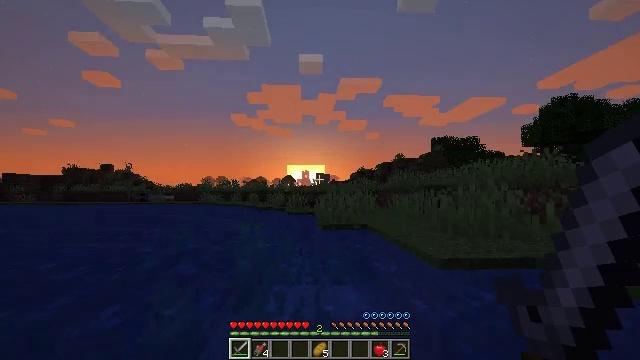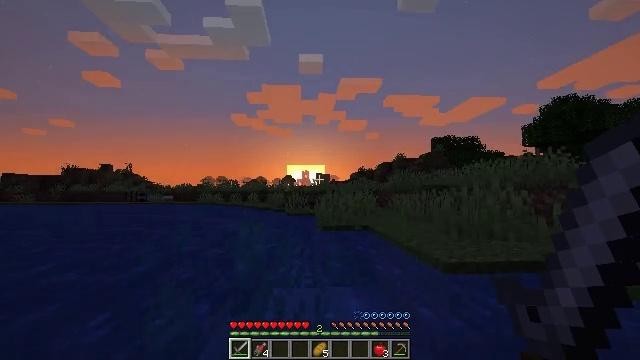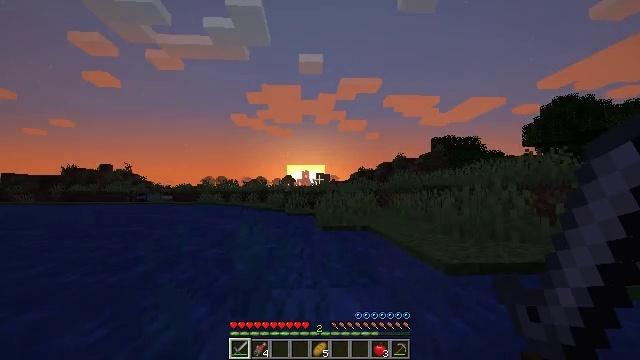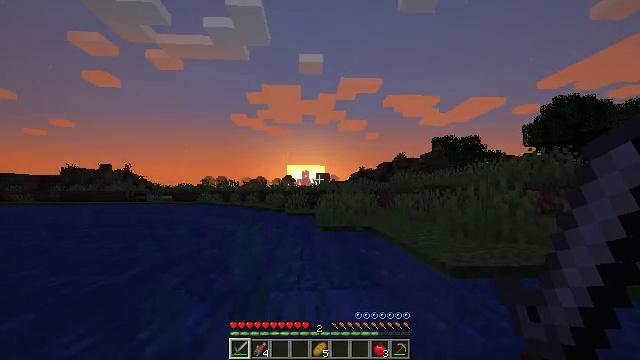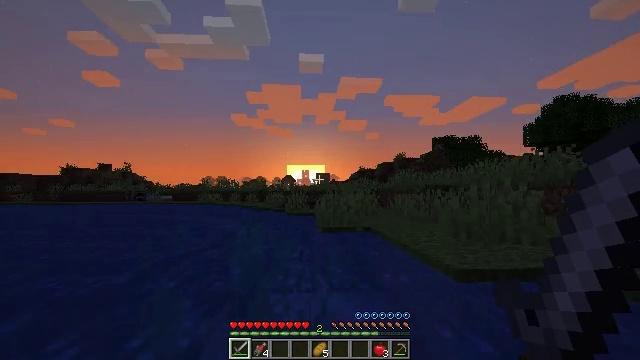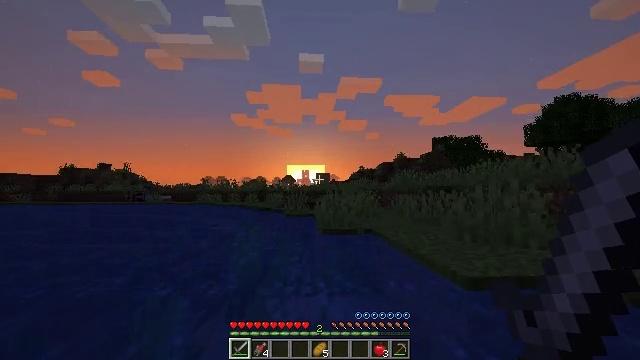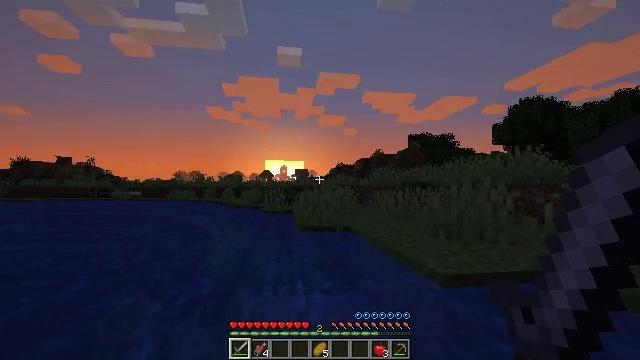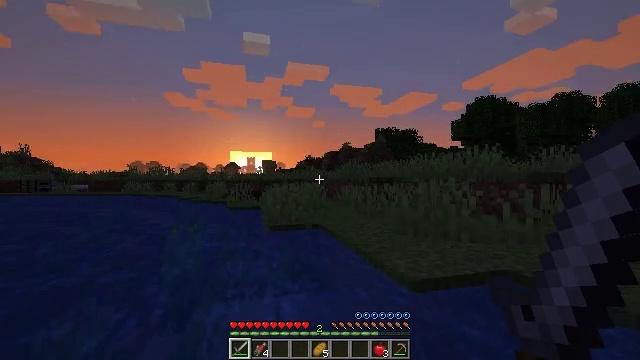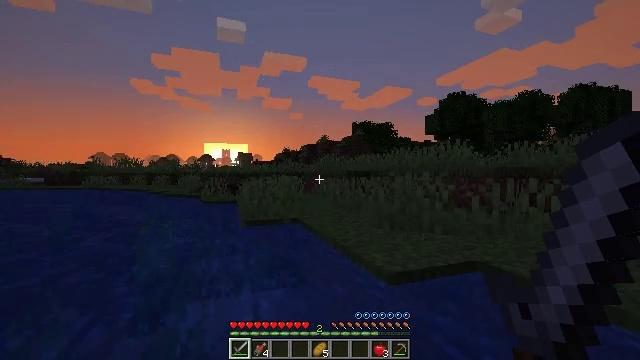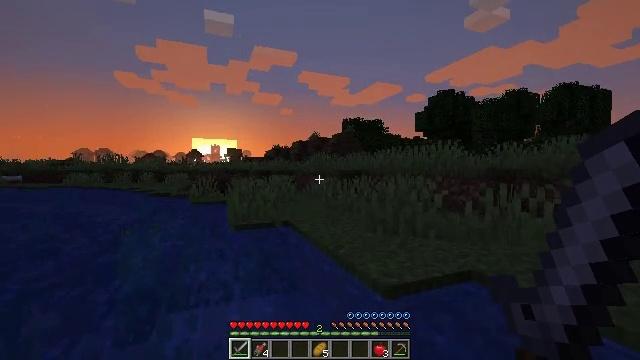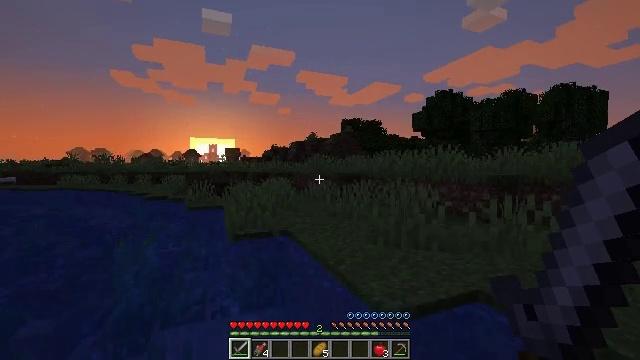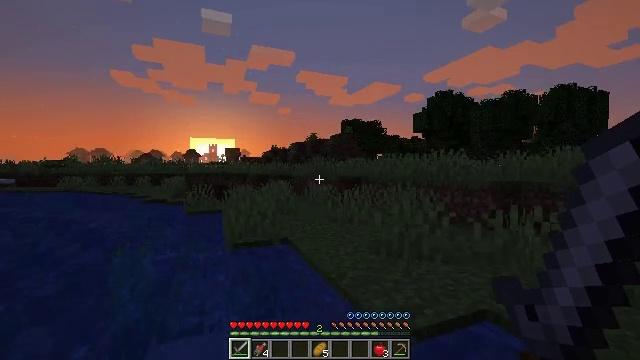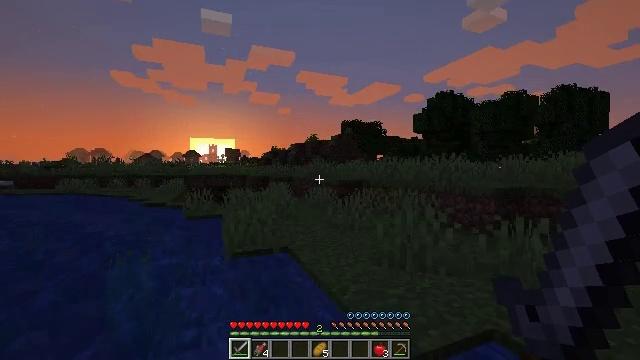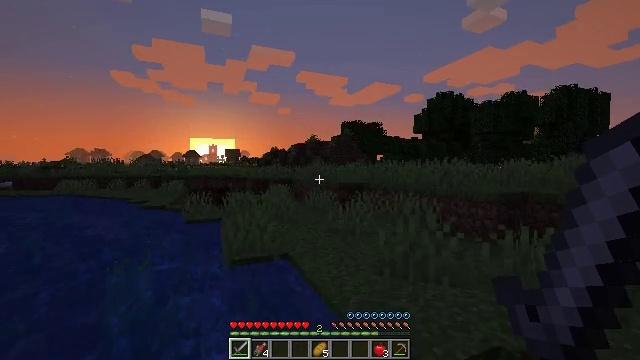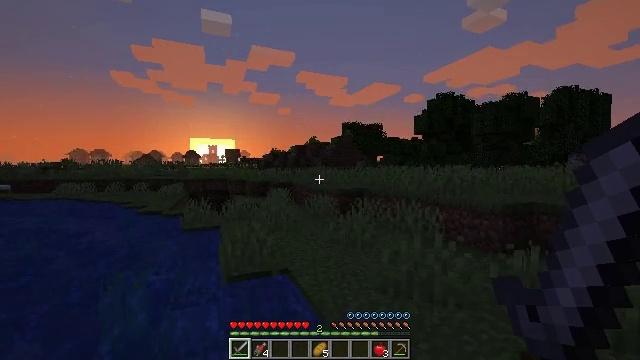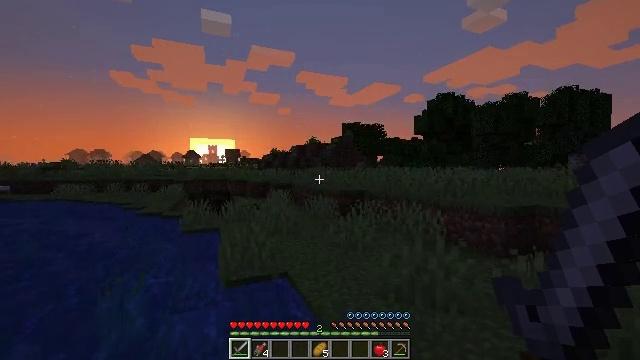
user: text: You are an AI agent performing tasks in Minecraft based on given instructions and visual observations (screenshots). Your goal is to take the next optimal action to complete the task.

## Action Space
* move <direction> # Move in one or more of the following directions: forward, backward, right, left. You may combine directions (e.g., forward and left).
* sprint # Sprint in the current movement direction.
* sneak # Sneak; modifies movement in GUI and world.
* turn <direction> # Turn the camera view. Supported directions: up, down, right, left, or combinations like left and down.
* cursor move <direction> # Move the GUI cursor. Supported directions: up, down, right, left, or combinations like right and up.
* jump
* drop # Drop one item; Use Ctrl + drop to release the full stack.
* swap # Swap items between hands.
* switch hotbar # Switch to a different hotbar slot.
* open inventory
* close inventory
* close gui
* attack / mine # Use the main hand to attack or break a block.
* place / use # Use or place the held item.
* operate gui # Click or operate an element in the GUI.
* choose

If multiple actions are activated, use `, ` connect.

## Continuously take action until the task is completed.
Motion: motion action
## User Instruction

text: Kill the salmon.
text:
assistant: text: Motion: move forward
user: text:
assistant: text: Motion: move forward
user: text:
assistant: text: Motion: move forward
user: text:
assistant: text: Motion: move forward
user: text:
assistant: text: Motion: move forward, jump
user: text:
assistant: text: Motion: move forward, turn right and down, jump
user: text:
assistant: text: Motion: move forward, turn right and down, jump
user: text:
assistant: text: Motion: move forward, turn right and down, jump
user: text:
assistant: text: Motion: move forward, turn right, jump
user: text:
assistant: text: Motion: move forward, jump
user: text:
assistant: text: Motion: move forward, jump
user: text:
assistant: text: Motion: move forward, jump
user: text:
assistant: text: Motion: move forward, jump
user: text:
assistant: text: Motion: move forward, jump
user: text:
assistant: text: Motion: move forward, jump
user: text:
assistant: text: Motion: move forward, jump
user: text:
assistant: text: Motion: move forward, jump
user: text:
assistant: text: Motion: move forward, jump
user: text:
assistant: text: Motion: move forward, jump
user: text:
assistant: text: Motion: move forward, jump
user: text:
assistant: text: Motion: move forward, jump
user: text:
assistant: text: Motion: move forward, jump
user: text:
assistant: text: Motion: move forward, jump
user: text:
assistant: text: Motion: move forward, jump
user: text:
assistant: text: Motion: move forward, jump
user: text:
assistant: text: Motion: move forward, jump
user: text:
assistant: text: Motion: move forward, jump
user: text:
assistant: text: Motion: move forward, jump
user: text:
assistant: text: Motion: move forward and move right, jump
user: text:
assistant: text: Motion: move forward and move right, jump